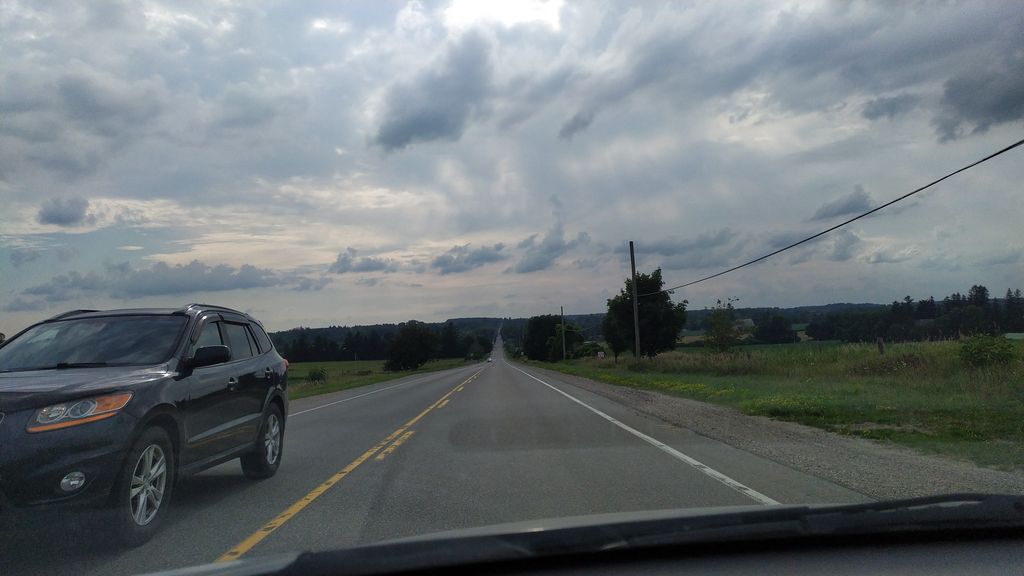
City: kitchener-waterloo